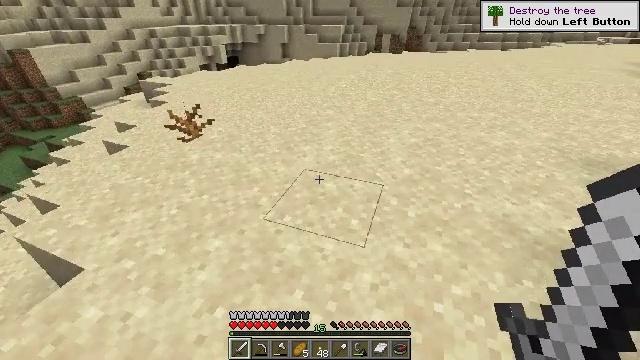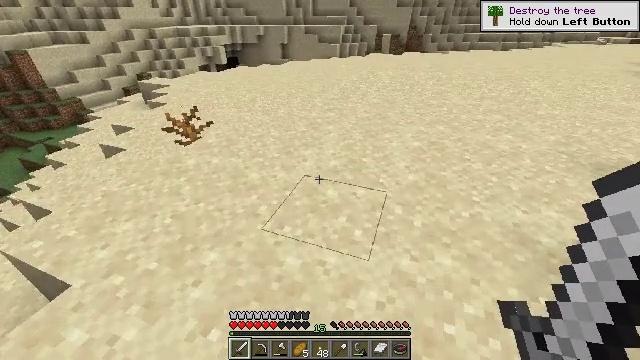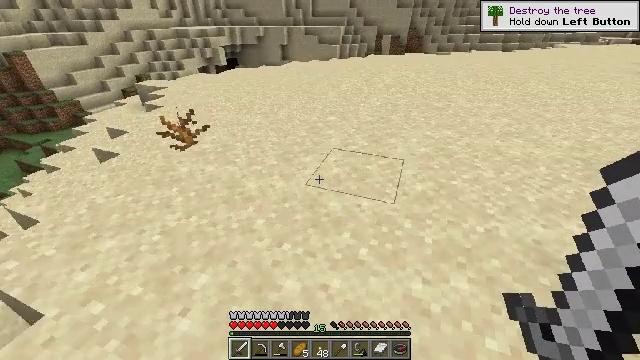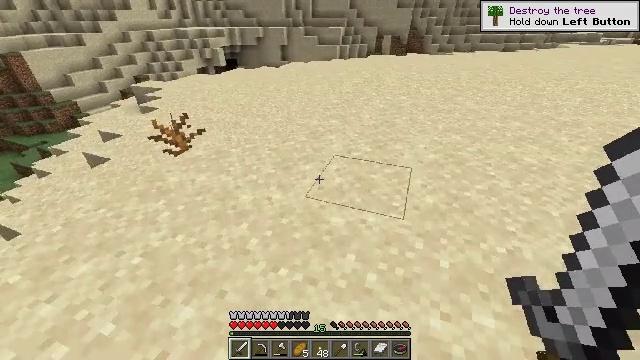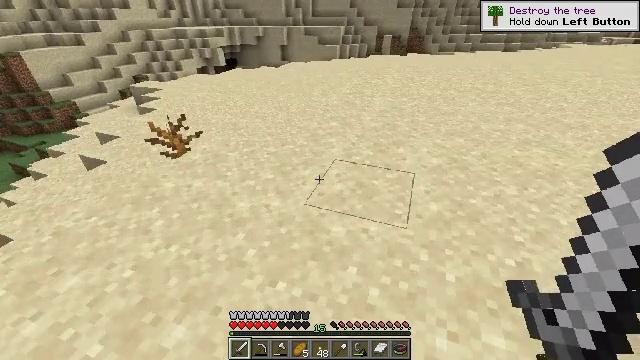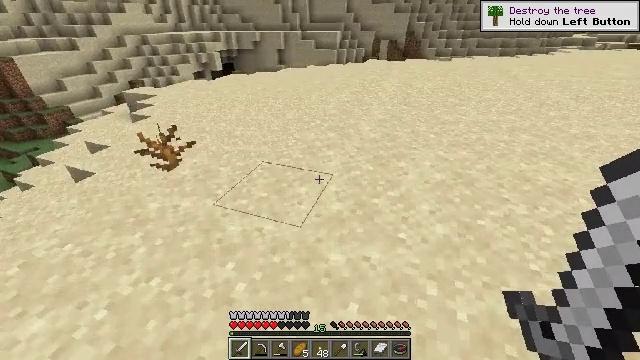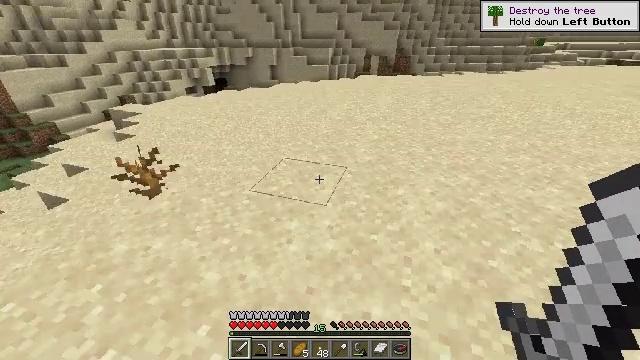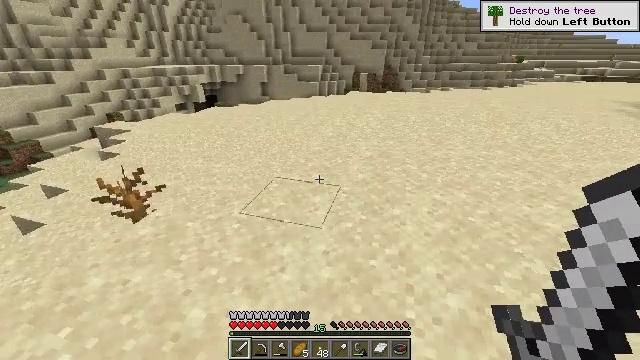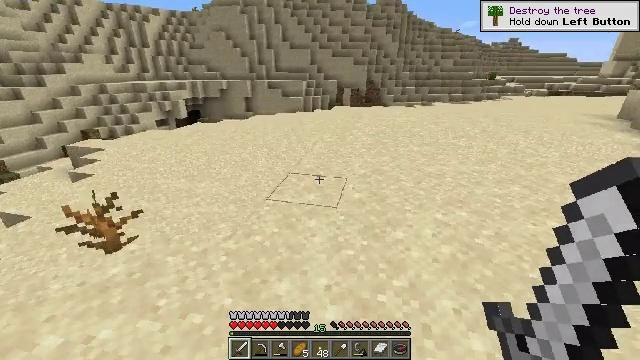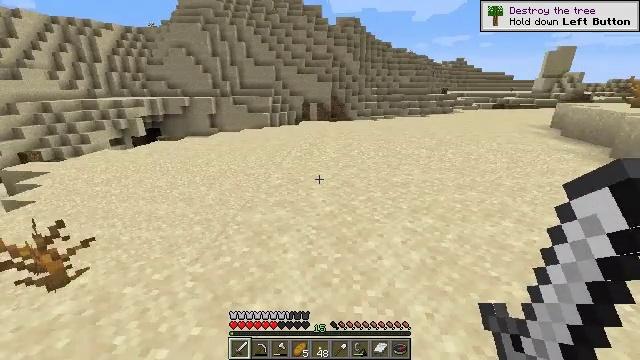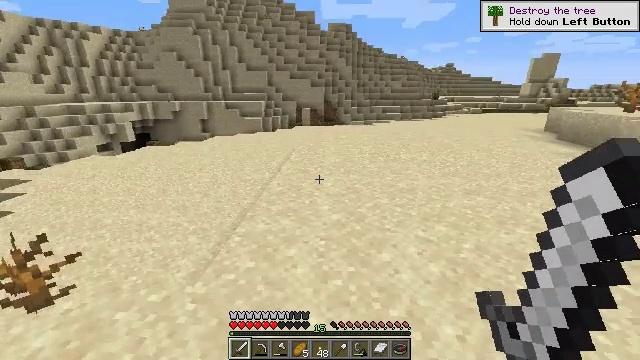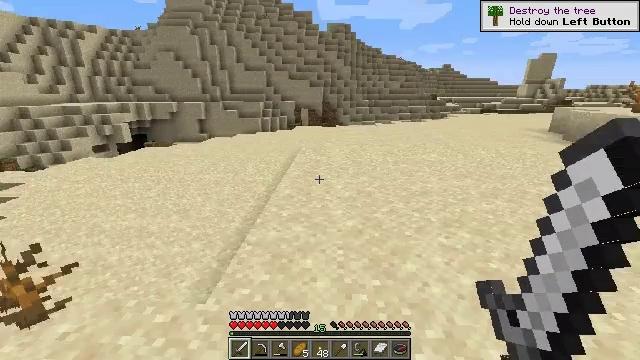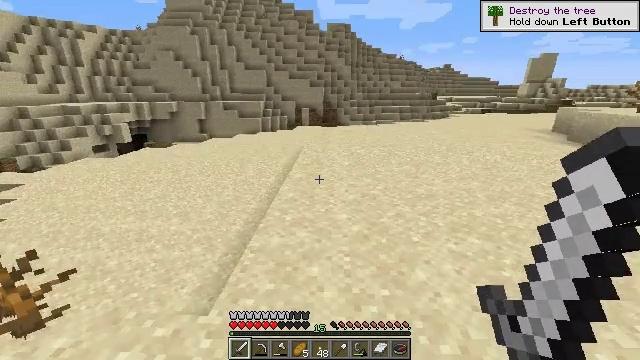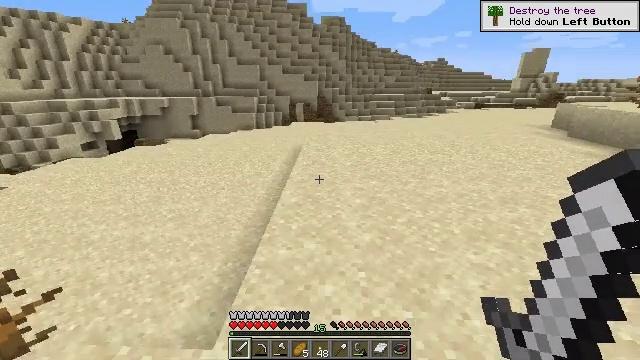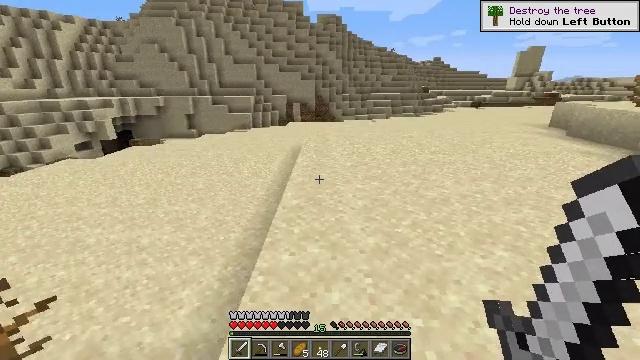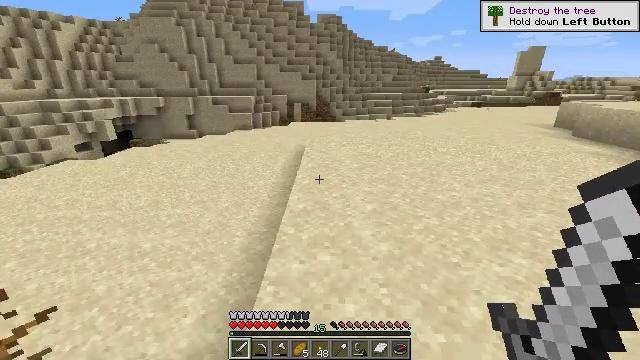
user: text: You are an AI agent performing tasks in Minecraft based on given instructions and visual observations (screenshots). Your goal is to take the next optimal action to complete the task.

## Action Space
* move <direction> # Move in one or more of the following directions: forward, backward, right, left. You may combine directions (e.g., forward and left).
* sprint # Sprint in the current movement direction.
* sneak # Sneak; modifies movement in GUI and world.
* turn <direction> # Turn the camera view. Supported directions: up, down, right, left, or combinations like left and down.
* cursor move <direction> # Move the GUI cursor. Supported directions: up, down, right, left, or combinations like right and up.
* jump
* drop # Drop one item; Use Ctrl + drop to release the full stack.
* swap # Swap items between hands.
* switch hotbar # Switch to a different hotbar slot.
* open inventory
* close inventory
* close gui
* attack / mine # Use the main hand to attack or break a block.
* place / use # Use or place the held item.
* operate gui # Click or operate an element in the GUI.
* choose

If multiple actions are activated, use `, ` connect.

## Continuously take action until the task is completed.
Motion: motion action
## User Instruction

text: Mine the dead bush in the desert.
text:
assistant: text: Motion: move forward
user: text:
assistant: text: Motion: move forward
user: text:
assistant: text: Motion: move forward
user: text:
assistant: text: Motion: move forward
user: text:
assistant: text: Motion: move forward
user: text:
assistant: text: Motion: move forward, turn right and up
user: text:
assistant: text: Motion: move forward and move left, turn right and up
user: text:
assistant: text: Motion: move forward and move left, turn right and up
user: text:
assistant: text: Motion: move forward and move left, turn right and up
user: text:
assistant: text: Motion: move forward and move left, turn right
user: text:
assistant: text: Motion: move forward and move left
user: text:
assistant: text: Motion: move forward
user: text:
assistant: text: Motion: move forward and move left, turn right
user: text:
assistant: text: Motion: move forward and move left
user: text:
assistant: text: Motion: move forward and move left
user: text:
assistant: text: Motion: move forward and move left
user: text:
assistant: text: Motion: move forward
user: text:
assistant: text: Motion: move forward
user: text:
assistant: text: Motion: move forward
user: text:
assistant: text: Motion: move forward
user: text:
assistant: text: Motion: move forward
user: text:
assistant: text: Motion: move forward
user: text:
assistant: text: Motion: move forward
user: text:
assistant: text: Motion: move forward
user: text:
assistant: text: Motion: move forward
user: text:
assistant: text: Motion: move forward
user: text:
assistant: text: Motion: move forward
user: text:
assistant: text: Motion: move forward
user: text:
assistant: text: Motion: move forward
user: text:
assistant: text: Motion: move forward